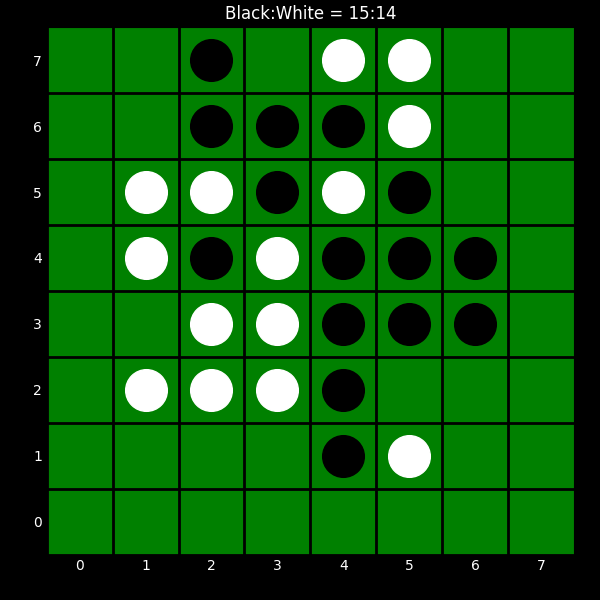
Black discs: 15
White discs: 14